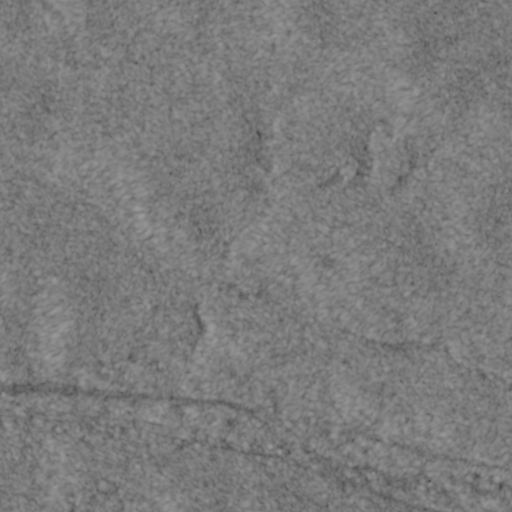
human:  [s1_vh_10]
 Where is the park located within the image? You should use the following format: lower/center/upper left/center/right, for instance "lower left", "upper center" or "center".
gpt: The park is located in the lower left of the image.
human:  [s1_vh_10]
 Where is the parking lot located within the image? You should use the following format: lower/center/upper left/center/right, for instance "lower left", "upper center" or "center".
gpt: The parking lot is located in the lower center of the image.
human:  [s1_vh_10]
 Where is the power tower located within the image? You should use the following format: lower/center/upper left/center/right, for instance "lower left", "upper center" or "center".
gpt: The power tower is located in the lower of the image.
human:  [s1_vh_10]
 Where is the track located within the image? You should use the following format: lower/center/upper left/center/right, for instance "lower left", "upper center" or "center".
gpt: There is no track in the image.

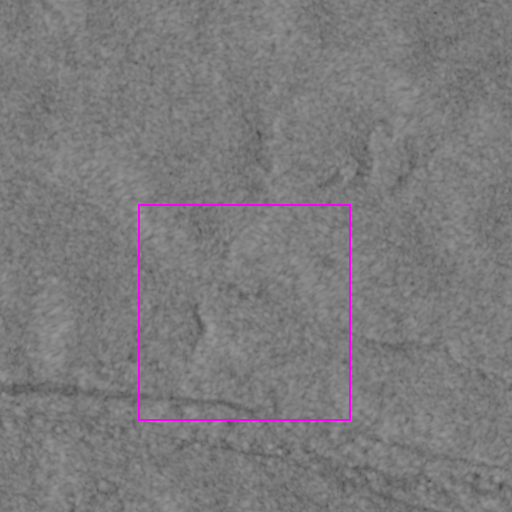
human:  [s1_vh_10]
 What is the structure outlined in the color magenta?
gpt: There is no magenta outline.
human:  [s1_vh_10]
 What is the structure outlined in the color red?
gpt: There is no structure outlined in red.